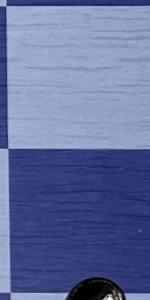
Label: Empty